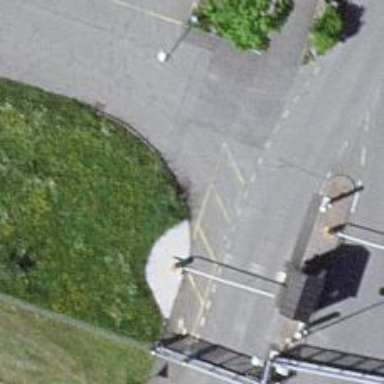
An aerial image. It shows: Sidewalk.